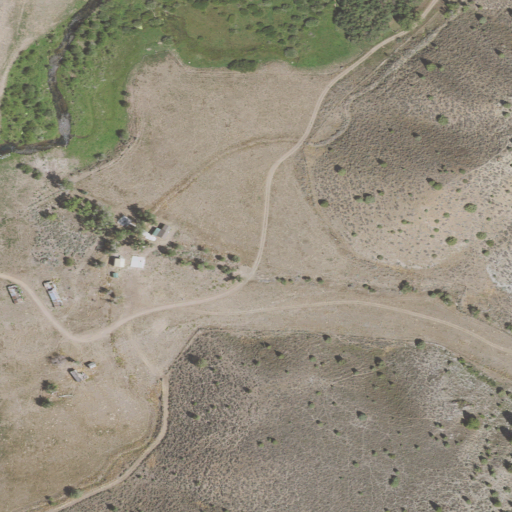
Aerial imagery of valley in Utah named Paradise Canyon containing shrub, pasture, herbaceous wetlands, deciduous forest, mixed forest, open development, low intensity development, and evergreen forest